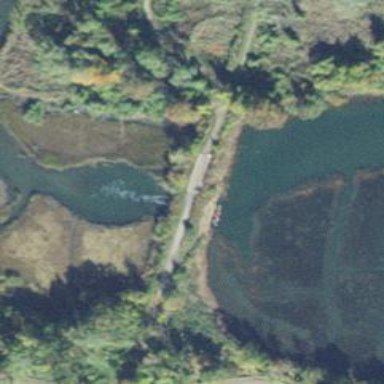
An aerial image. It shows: Path leading to bridge.